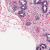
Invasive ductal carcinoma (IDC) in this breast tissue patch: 0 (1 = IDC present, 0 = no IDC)